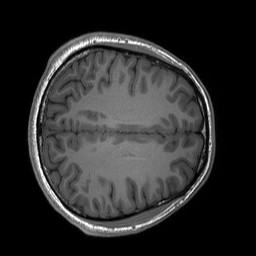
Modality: T1w
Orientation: axial